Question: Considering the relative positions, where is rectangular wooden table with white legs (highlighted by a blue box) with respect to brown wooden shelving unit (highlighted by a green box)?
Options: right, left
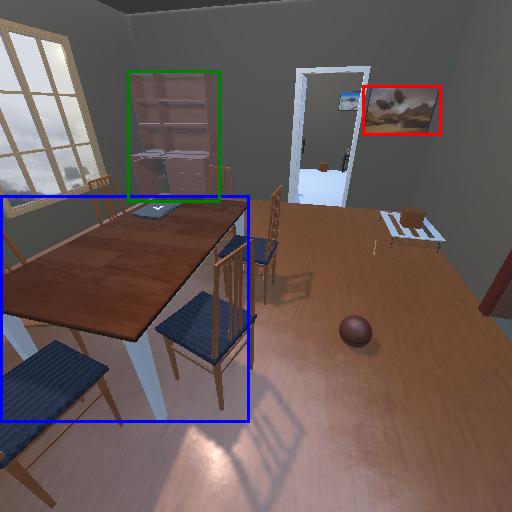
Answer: right